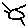
Label: sun